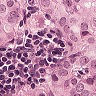
Metastatic tissue present: yes